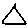
Label: triangle